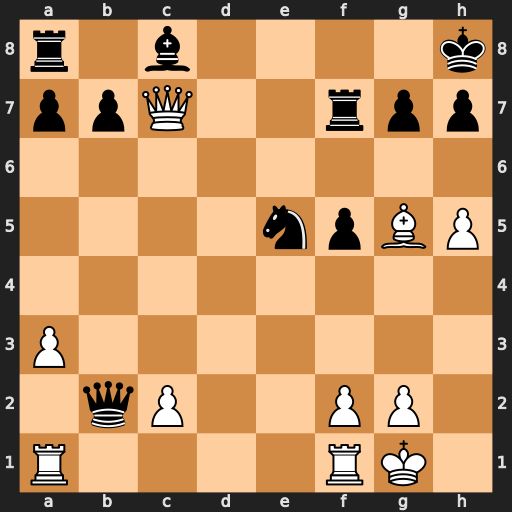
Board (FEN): r1b4k/ppQ2rpp/8/4npBP/8/P7/1qP2PP1/R4RK1
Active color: w
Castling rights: -
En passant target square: -
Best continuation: Qd8+ Rf8 Qxf8#